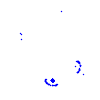
Particle: proton